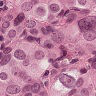
Metastatic tissue present: yes